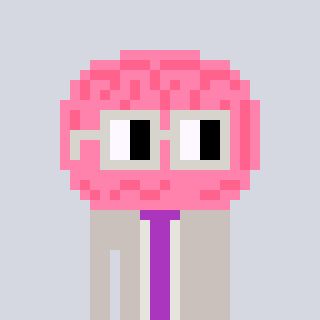
a pixel art character with square light gray glasses, a brain-shaped head and a foggrey-colored body on a cool background